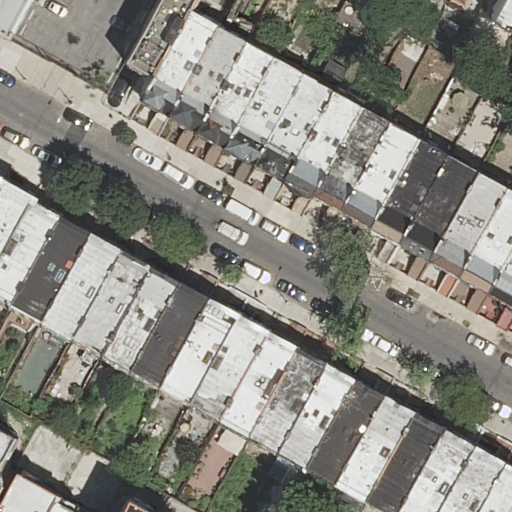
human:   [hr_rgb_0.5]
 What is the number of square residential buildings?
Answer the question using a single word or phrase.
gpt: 0

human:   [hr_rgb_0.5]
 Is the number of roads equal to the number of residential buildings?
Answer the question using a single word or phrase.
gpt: no

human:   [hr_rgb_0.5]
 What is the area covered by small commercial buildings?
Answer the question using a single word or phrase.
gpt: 0m2

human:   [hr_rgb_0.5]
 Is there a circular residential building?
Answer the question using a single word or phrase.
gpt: no

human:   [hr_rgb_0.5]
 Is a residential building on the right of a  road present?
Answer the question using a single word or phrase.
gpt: yes

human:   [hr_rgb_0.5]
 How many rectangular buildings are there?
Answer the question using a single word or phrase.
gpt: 38

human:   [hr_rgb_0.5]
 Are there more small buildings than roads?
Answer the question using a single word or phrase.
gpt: yes

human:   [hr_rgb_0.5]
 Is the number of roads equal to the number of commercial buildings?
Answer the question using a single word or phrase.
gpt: no

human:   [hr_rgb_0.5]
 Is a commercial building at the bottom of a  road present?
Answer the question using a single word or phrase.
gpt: no

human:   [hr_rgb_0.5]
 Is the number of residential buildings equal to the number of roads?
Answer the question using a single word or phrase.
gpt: no

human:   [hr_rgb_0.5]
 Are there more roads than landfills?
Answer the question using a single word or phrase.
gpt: yes

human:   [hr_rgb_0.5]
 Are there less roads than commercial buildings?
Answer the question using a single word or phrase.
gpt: no

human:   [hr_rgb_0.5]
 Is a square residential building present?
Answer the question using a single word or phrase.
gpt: no

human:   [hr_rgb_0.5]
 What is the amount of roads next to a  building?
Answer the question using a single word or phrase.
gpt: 2

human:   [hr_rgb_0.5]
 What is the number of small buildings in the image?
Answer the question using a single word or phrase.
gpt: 11

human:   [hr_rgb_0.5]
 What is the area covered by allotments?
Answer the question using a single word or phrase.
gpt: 0m2

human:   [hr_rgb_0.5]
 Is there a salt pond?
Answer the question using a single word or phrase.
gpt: no

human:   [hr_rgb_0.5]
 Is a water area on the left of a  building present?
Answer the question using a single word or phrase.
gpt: no

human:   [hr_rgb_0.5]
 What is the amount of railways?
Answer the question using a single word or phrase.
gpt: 0

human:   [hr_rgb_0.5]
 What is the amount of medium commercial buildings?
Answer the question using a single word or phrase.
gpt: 0

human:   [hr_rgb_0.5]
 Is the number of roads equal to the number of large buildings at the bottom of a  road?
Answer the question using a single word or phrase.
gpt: no

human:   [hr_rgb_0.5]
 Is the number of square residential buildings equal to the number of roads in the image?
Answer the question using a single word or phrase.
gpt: no

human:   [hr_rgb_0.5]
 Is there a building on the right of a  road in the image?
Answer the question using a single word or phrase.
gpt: yes

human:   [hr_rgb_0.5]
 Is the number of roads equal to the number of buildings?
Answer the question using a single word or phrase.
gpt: no

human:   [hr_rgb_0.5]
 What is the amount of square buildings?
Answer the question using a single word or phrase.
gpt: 0

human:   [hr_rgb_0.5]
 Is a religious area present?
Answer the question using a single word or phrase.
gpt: no

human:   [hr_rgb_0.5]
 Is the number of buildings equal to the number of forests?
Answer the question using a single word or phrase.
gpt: no

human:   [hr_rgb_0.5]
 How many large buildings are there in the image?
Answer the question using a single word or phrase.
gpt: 0

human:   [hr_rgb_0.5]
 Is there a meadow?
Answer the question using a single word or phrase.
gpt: no

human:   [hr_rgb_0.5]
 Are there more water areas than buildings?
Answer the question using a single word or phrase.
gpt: no

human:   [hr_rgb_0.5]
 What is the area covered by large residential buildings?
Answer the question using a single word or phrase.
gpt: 0m2

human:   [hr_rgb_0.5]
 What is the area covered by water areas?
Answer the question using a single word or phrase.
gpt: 0m2

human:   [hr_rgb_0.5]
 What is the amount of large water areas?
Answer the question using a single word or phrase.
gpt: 0

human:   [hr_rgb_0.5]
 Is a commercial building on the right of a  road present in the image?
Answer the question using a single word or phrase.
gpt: no

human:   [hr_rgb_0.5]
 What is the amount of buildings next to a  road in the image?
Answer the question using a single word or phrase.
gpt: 40

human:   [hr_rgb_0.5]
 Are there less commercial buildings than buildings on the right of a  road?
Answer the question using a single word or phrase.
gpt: yes